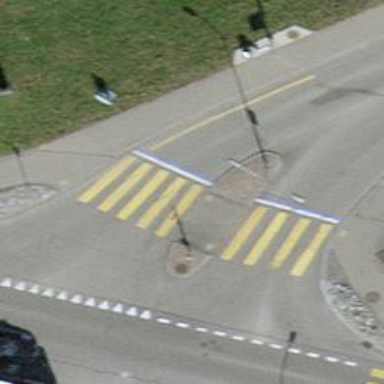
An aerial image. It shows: Zebra crossing with uncontrolled intersection and pedestrian island.